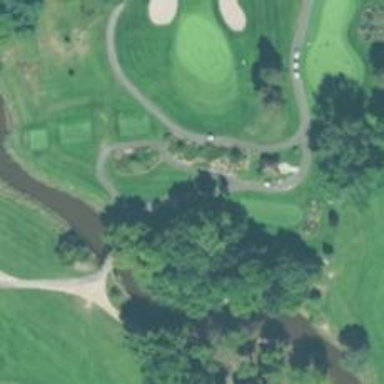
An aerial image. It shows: Path used for both walking and golf.